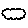
Label: cloud